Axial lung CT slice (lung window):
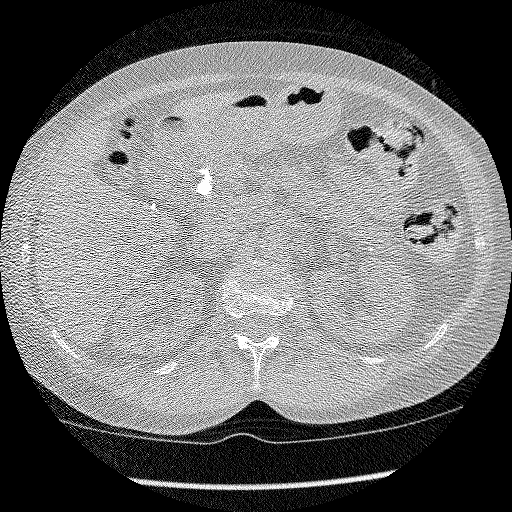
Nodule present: no